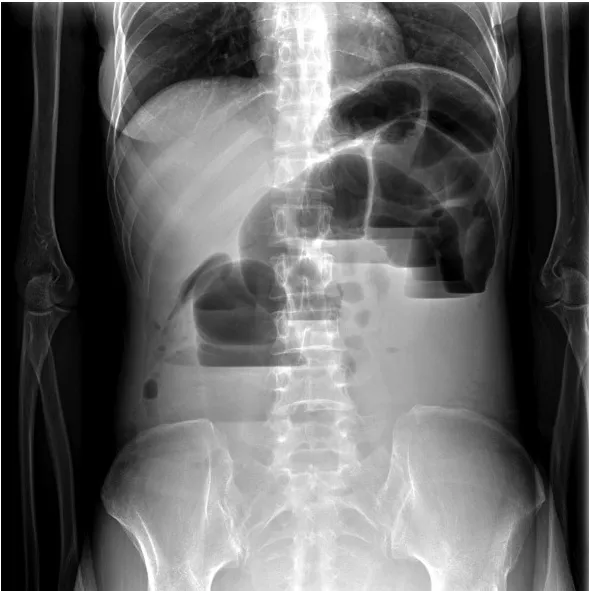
Abdominal X-ray revealing multiple liquid-gas surfaces.
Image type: radiology (x_ray)